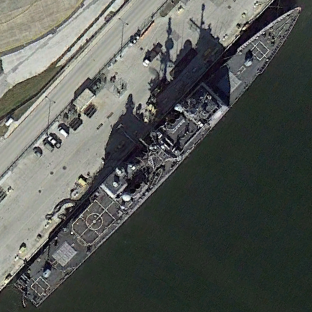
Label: cruiser